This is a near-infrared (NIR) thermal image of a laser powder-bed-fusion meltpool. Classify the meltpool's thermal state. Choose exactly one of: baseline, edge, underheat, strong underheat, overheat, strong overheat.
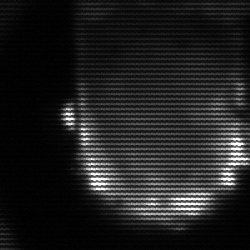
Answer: baseline